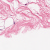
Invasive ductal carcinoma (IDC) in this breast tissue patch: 0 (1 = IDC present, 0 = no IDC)